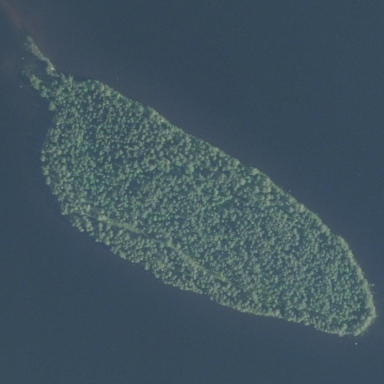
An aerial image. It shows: Islet.